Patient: sex M, age 31
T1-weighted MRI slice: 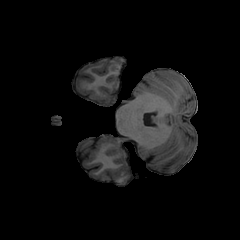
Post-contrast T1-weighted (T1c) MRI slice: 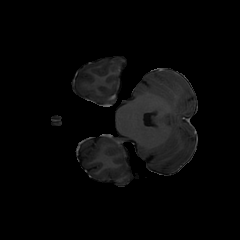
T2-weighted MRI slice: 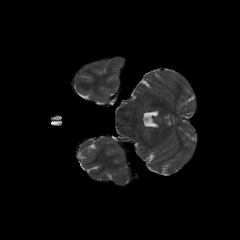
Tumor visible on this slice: no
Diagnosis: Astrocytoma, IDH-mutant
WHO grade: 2